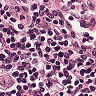
Metastatic tissue present: no